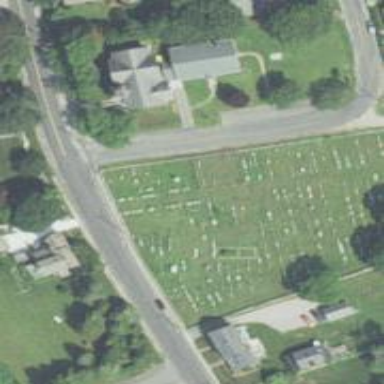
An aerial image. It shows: Cemetery.